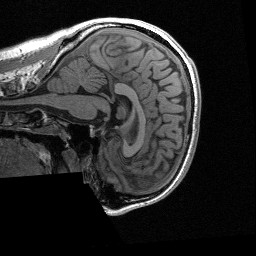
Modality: T1w
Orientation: sagittal